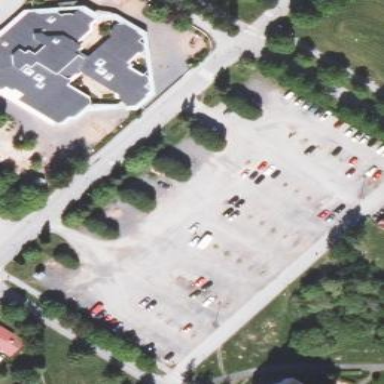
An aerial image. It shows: Unpaved surface parking area.